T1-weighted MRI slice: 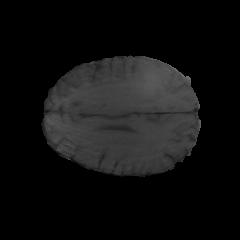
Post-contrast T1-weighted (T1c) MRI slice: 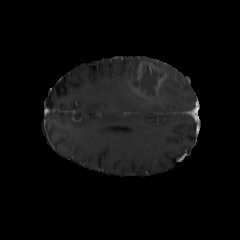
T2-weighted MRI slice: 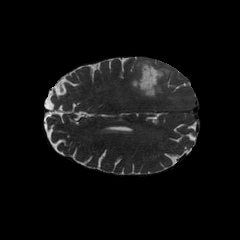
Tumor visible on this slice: yes